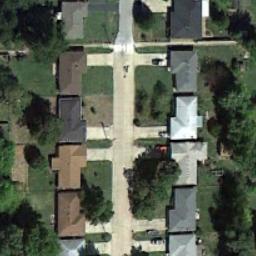
Label: residential